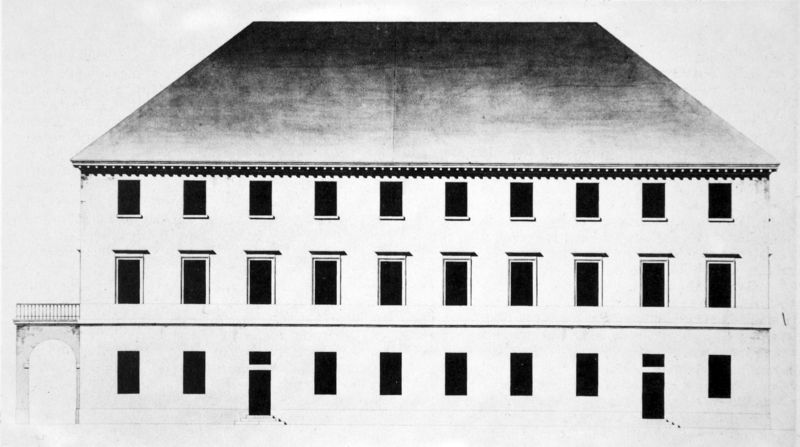
Titel: Theater am Isartor in München - Aufriss Seitenfassade
Künstler: Carl von Fischer
Standort: München
Institution: Architektursammlung der Technischen Universität
Schlagwörter: dunkel, schatten, weiß, fenster, grau, hell, profil, schwarz, skizze, säule, terasse, tür, zeichnung, dach, gebäude, haus, wand, architektur, rahmen, bild, brüstung, theater, front, vorbau, balkon, terrasse, ansicht, bogen, fassade, türen, schule, studie, fischer, mauer, grafik, graphik, monochrom, rundbogen, querformat, treppe, treppen, einfach, symmetrie, seitenansicht, durchgang, geländer, stufen, tor, anbau, rechtecke, eingang, eingänge, laviert, arkade, loggia, wohnhaus, dreistöckig, fensterrahmen, rechteck, münchen, palast, torbogen, balustrade, symmetrisch, form, groß, schlicht, druck, schwarz-weiss, seite, reihe, bleistift, entwurf, schema, kasten, fries, portal, sims, gesims, gefängnis, walmdach, altan, mezzanin, profan, frontansicht, historismus, aussen, etagen, geschosse, plan, stockwerke, bau, rinne, dachrinne, waisenhaus, kaserne, ebenen, riss, zwei stockwerke, kranzgesims, aufriss, etage, architekturzeichnung, dreigeschossig, traufe, satteldach, sockelgeschoss, zechnung, erdgeschoss, zweistöckig, first, obergeschoss, aussenfassade, dachgesims, drei etagen, isartor, isator, justizvollzugsanstalt, konsolgesims, mezzanini, palastschema, revolutionsarchitektur, seiteneingang, strafanstalt, verdachung, zahnscnitt, zahnung, baluster, fensterreihe, skitze, nüchtern, mehrstöckig, schwarweiss, 3, 30 fenster, 3 stock, goldner schnitt, bau+, skitye, haus fenster schwarz dach türen bogen balkon foto, baulan